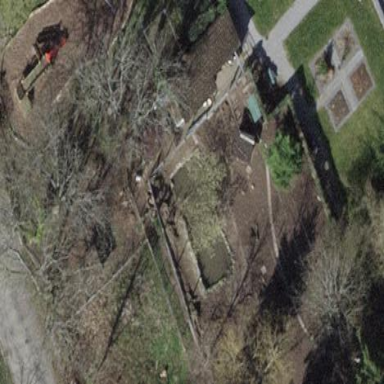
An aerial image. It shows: Enclosure in the zoo.